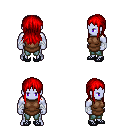
a pixel art fantasy rpg character, male body template, dark elf, purple skin, brown tunic, teal pants, red unkempt hairstyle, white cloth bandages, ghillies, four views (front, back, left, right), 2x2 character sprite sheet, small pixel art, hard edges, no anti-aliasing